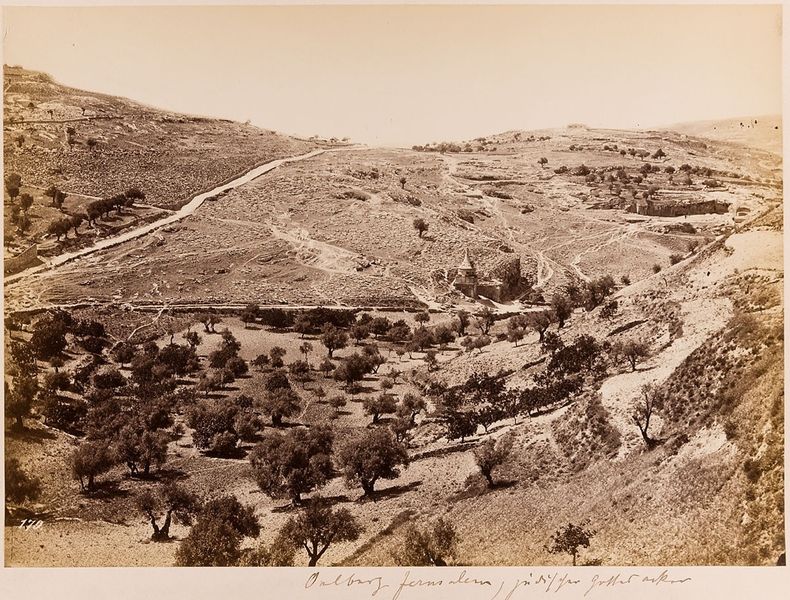
Titel: Ölberg Jerusalem, jüdischer Gottesacker
Künstler: Félix Bonfils
Standort: Hamburg
Institution: Museum für Kunst und Gewerbe Hamburg
Schlagwörter: landschaft, tal, foto, fotografie, photographie, friedhof, photo, karton, grab, anlagen, kirchhof, albumin, landschaftsdarstellung, lichtbild, reisefotografie, historische, schwarzweißpositivverfahren, silbersalzverfahren, schwarzweißfotografie, gebäude, örtlichkeit, straße, stätte, grabstätte, reisephotographie, albuminpapier, abschaloms, yad, avshalom, kidrontal, josaphat